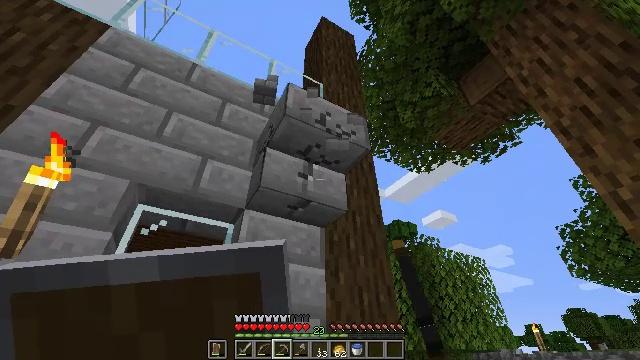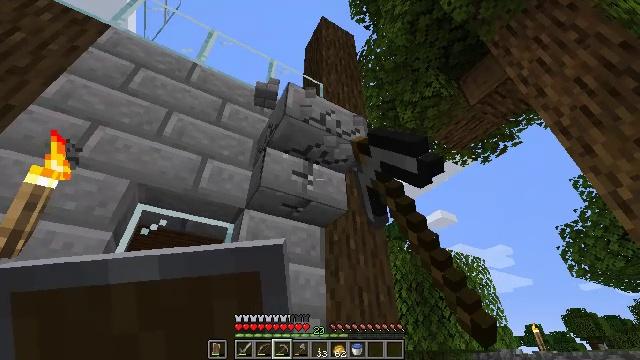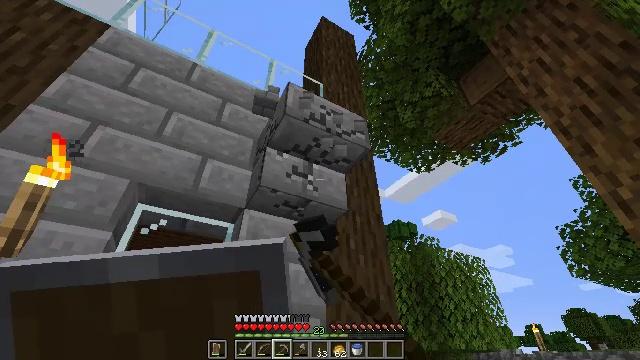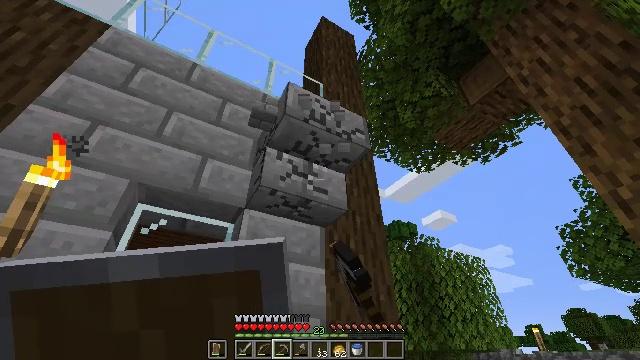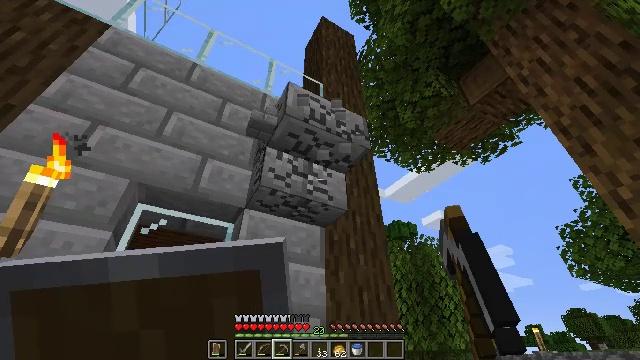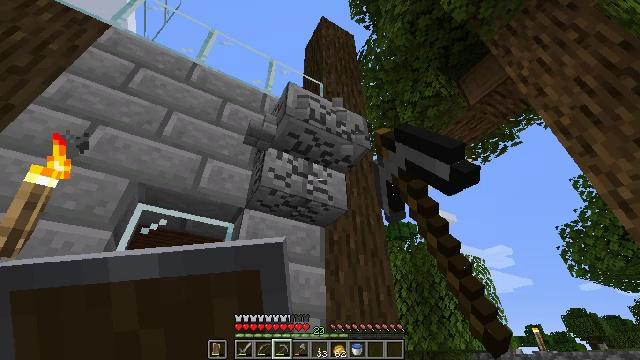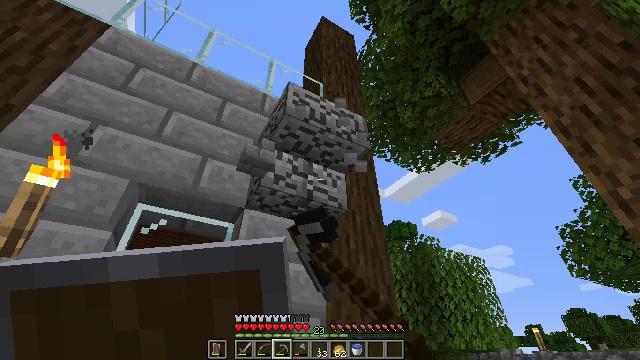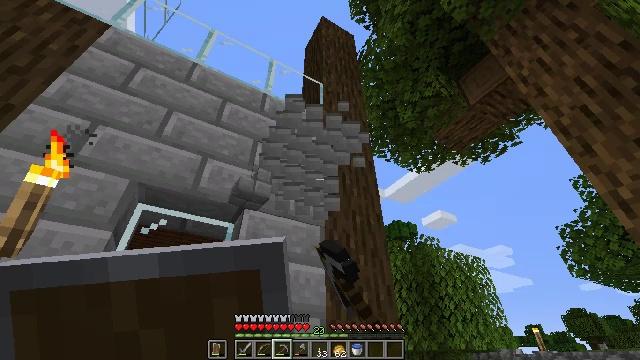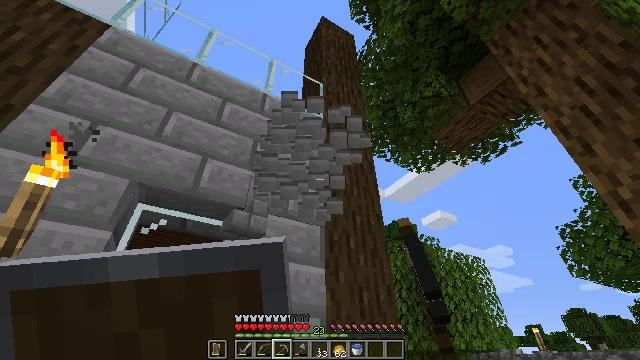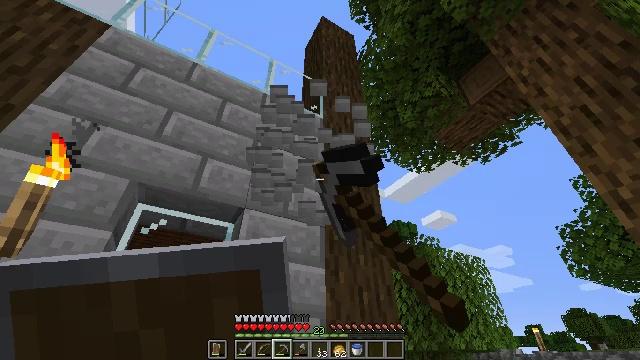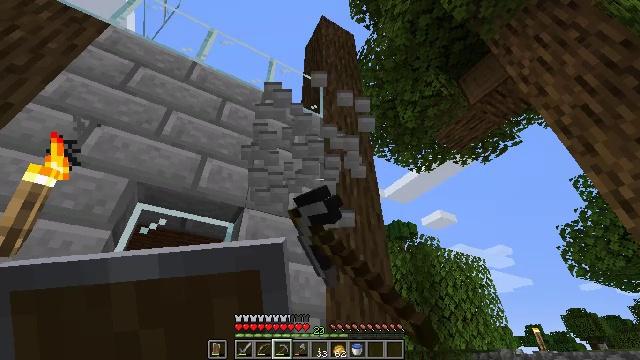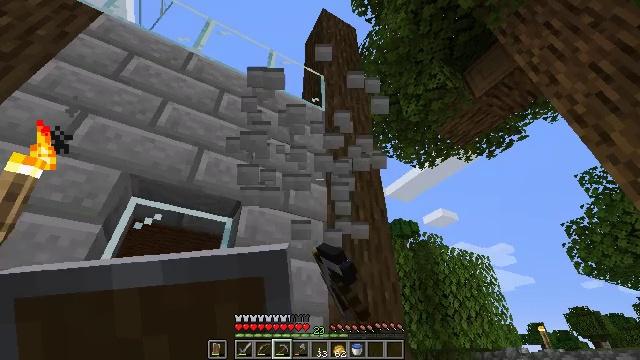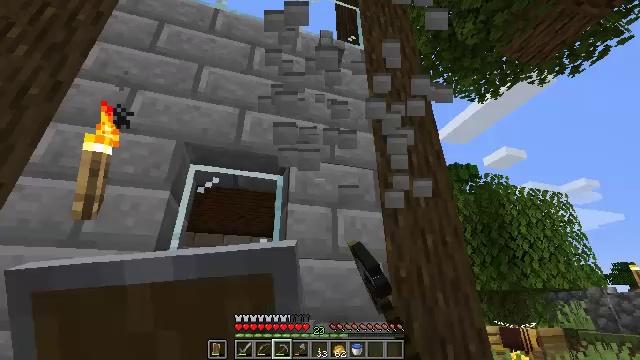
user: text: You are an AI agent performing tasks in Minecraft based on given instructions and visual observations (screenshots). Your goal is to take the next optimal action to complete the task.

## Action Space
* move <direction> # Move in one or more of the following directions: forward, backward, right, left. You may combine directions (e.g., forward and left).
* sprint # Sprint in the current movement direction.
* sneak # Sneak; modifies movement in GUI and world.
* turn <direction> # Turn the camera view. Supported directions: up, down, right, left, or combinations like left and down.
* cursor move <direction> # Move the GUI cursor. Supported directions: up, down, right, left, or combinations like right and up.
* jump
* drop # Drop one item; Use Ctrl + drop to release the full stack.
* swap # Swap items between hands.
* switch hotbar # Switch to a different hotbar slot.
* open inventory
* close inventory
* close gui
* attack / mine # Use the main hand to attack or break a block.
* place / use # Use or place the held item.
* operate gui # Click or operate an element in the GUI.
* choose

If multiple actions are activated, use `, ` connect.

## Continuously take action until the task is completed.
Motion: motion action
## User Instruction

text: Recycle the stone brick stairs from the structure.
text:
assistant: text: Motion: attack / mine
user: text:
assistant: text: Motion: attack / mine
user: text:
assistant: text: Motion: attack / mine
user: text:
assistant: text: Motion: attack / mine
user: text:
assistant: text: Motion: attack / mine
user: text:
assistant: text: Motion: attack / mine
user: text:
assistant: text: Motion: attack / mine
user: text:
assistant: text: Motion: attack / mine
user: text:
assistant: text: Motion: attack / mine
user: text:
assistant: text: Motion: move forward, attack / mine
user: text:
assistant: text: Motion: move forward, attack / mine
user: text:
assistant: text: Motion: move forward, turn left and down
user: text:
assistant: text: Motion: no_op